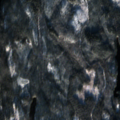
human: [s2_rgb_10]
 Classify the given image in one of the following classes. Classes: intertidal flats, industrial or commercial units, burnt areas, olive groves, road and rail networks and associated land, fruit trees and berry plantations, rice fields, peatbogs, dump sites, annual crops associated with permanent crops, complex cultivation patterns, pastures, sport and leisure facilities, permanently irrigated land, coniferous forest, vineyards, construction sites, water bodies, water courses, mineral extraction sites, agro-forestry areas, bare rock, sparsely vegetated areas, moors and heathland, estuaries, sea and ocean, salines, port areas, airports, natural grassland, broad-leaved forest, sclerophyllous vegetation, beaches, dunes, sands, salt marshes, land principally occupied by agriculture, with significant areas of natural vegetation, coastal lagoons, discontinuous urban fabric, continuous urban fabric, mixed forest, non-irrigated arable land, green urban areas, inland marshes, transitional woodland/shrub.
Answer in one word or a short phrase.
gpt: coniferous forest, mixed forest